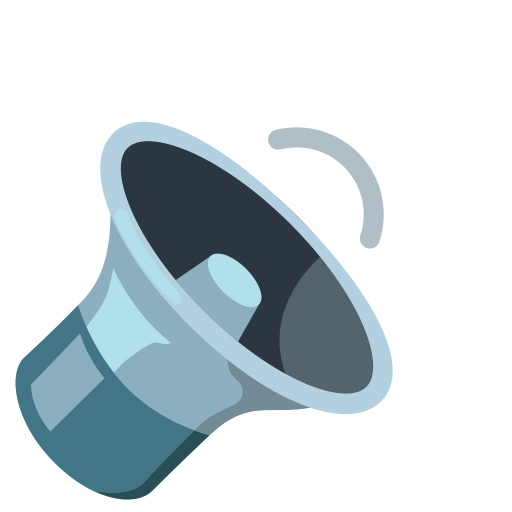
Emoji: 🔉